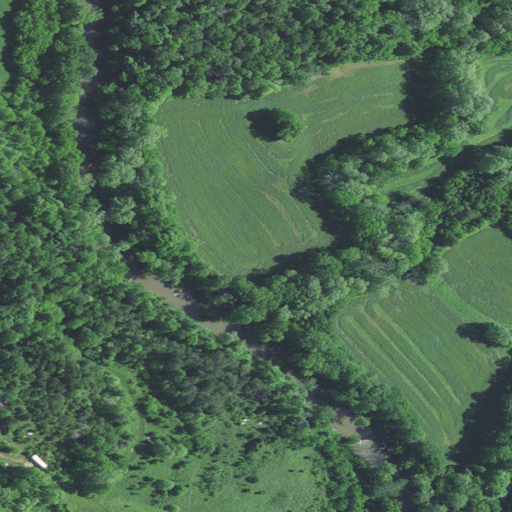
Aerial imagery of valley in Kentucky named Akers Valley containing deciduous forest, mixed forest, pasture, evergreen forest, shrub, open development, grassland, and low intensity development